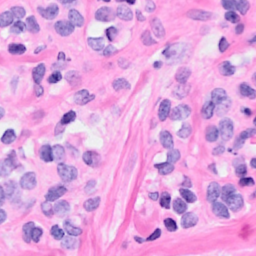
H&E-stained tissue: Breast